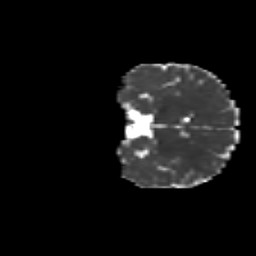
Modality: MD
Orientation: coronal
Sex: female
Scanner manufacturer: siemens
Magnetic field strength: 3 T
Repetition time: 5 s
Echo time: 0.071 s